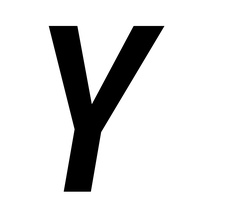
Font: Roboto-Italic_Condensed_Medium_Italic